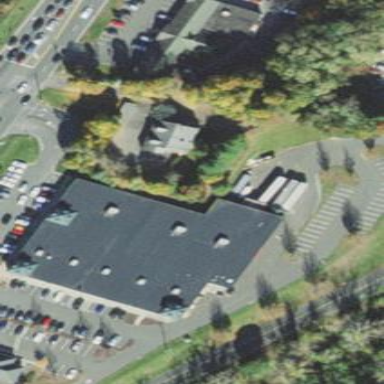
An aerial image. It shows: Part of building.